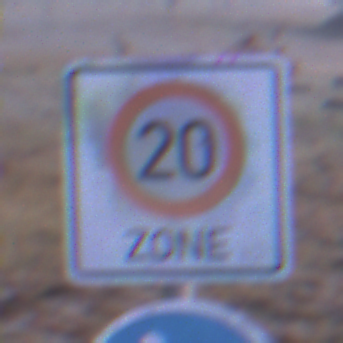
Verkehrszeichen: BeginnZone20
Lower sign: Gehweg
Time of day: SunriseSunset
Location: Outdoor (Nature)
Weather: Clear
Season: NotSpecified
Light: Natural